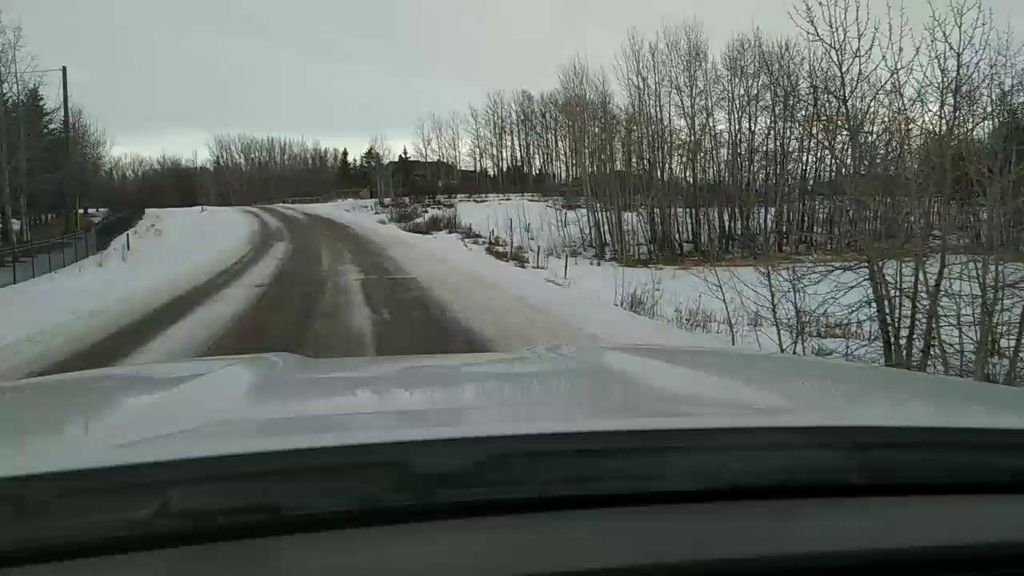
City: calgary